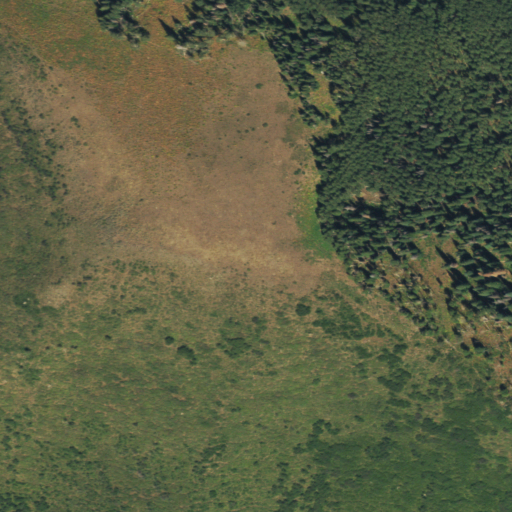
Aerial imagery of mountain in Colorado named Little Baldy Mountain containing deciduous forest, shrub, mixed forest, and evergreen forest